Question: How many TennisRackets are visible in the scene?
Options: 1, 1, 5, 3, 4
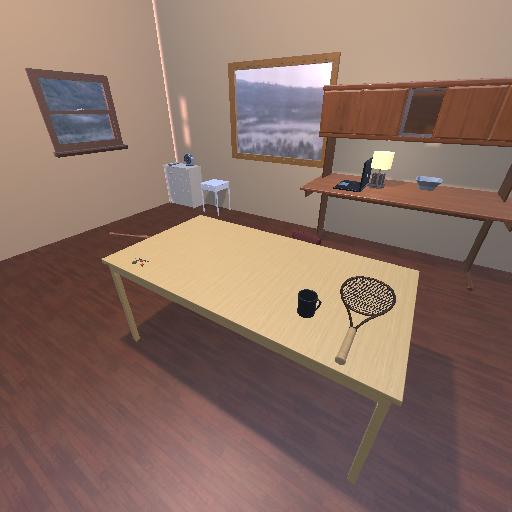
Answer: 1